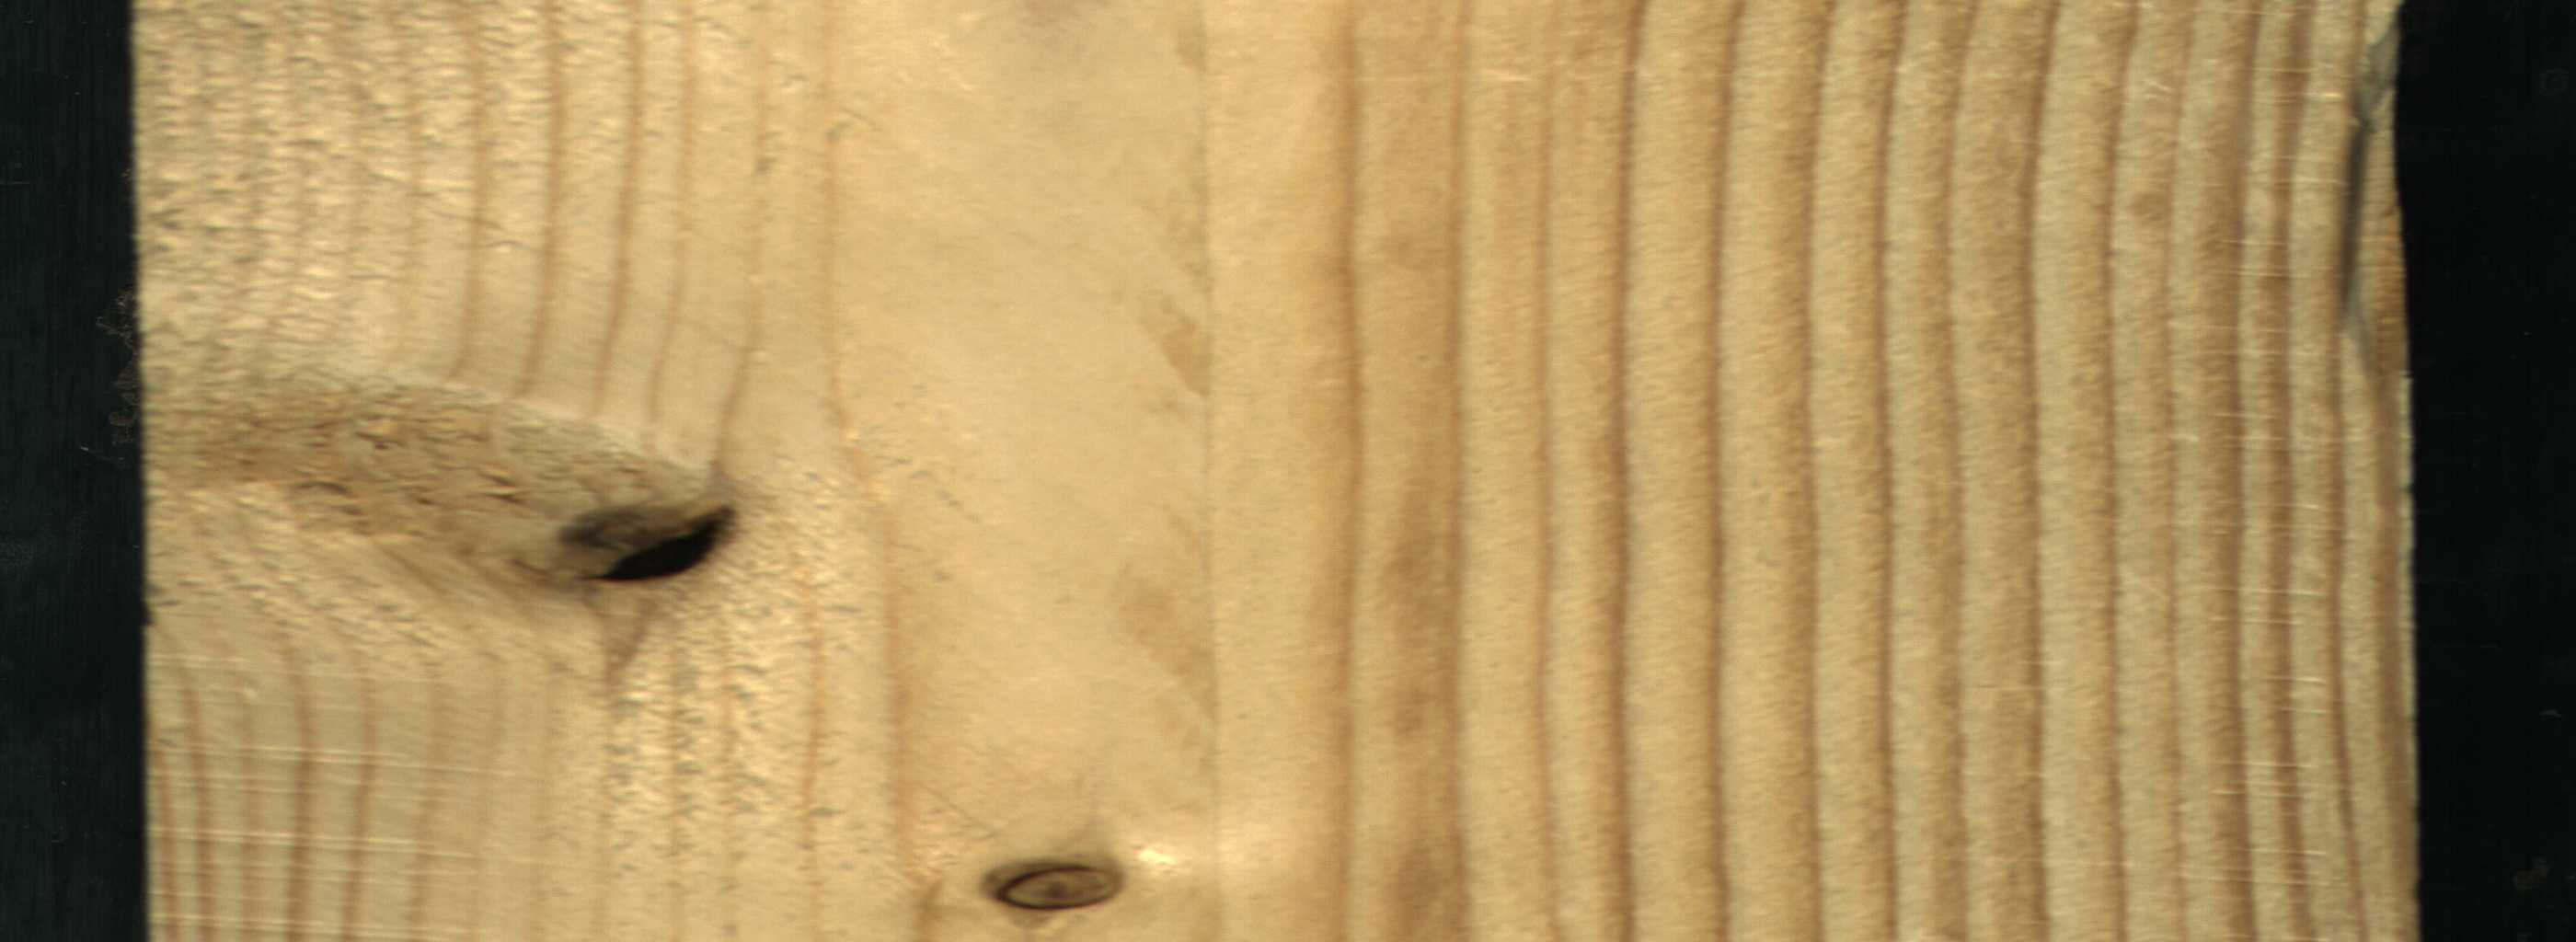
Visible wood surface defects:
Dead_Knot
Live_Knot